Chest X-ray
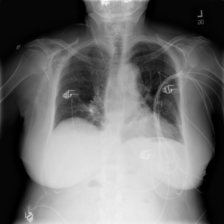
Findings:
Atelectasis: positive
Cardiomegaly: negative
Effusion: positive
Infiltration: negative
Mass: negative
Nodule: negative
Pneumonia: negative
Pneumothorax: negative
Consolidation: negative
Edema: negative
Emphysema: negative
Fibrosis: negative
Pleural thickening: negative
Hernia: negative